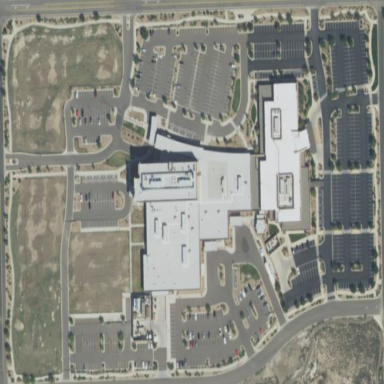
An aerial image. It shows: Healthcare facility identified as hospital.